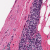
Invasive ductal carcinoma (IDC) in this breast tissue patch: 0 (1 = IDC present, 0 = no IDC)